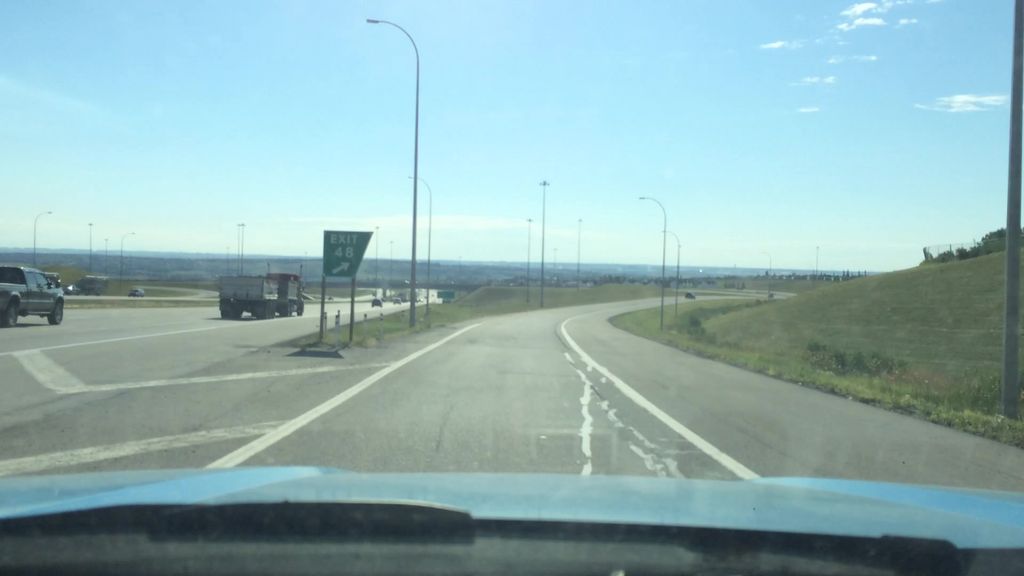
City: calgary